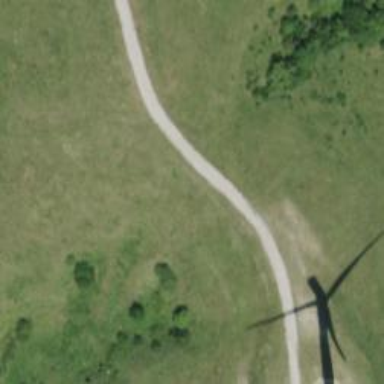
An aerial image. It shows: Road designated for service vehicles in wind farm area.